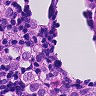
Metastatic tissue present: yes